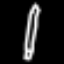
Label: pencil